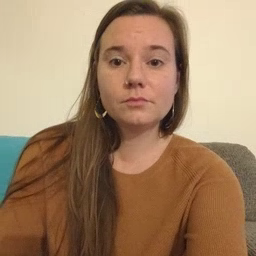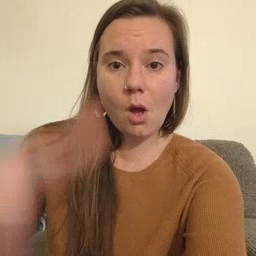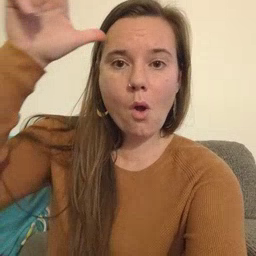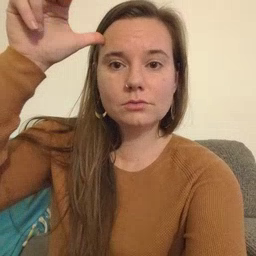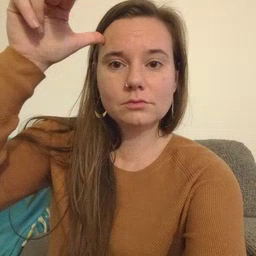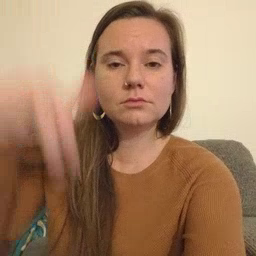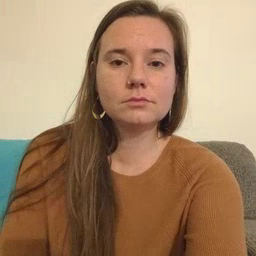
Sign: horse